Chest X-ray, PA view. Patient: 56 years old, sex M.
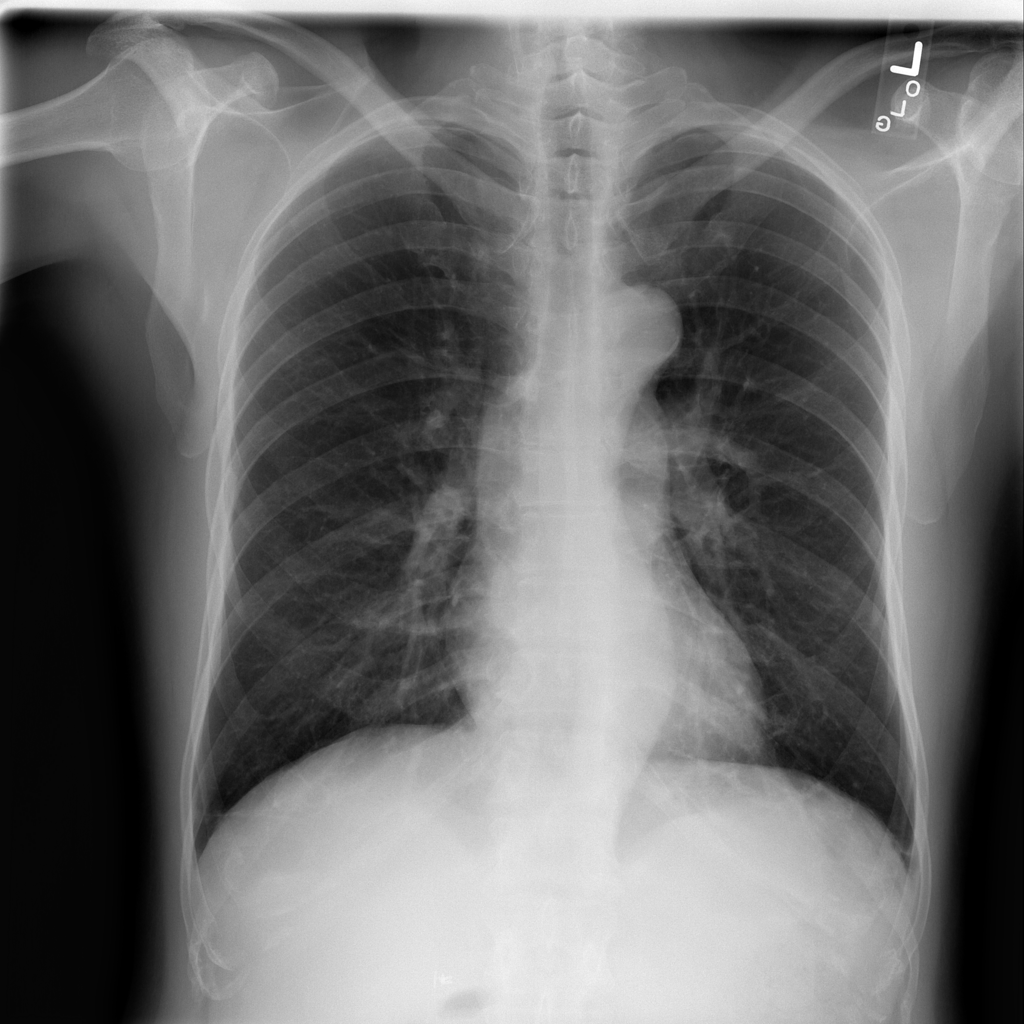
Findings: No Finding